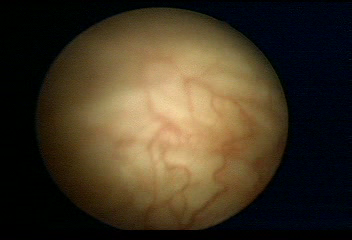
Modality: WLC
Class: Normal mucosa
Bladder cancer association: No